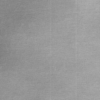
Label: dusty